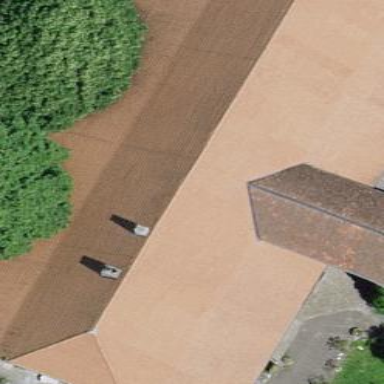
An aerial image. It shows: Farm building.